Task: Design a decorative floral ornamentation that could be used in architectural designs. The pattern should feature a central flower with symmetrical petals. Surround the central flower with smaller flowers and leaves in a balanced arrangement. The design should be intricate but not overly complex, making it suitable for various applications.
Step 1553:
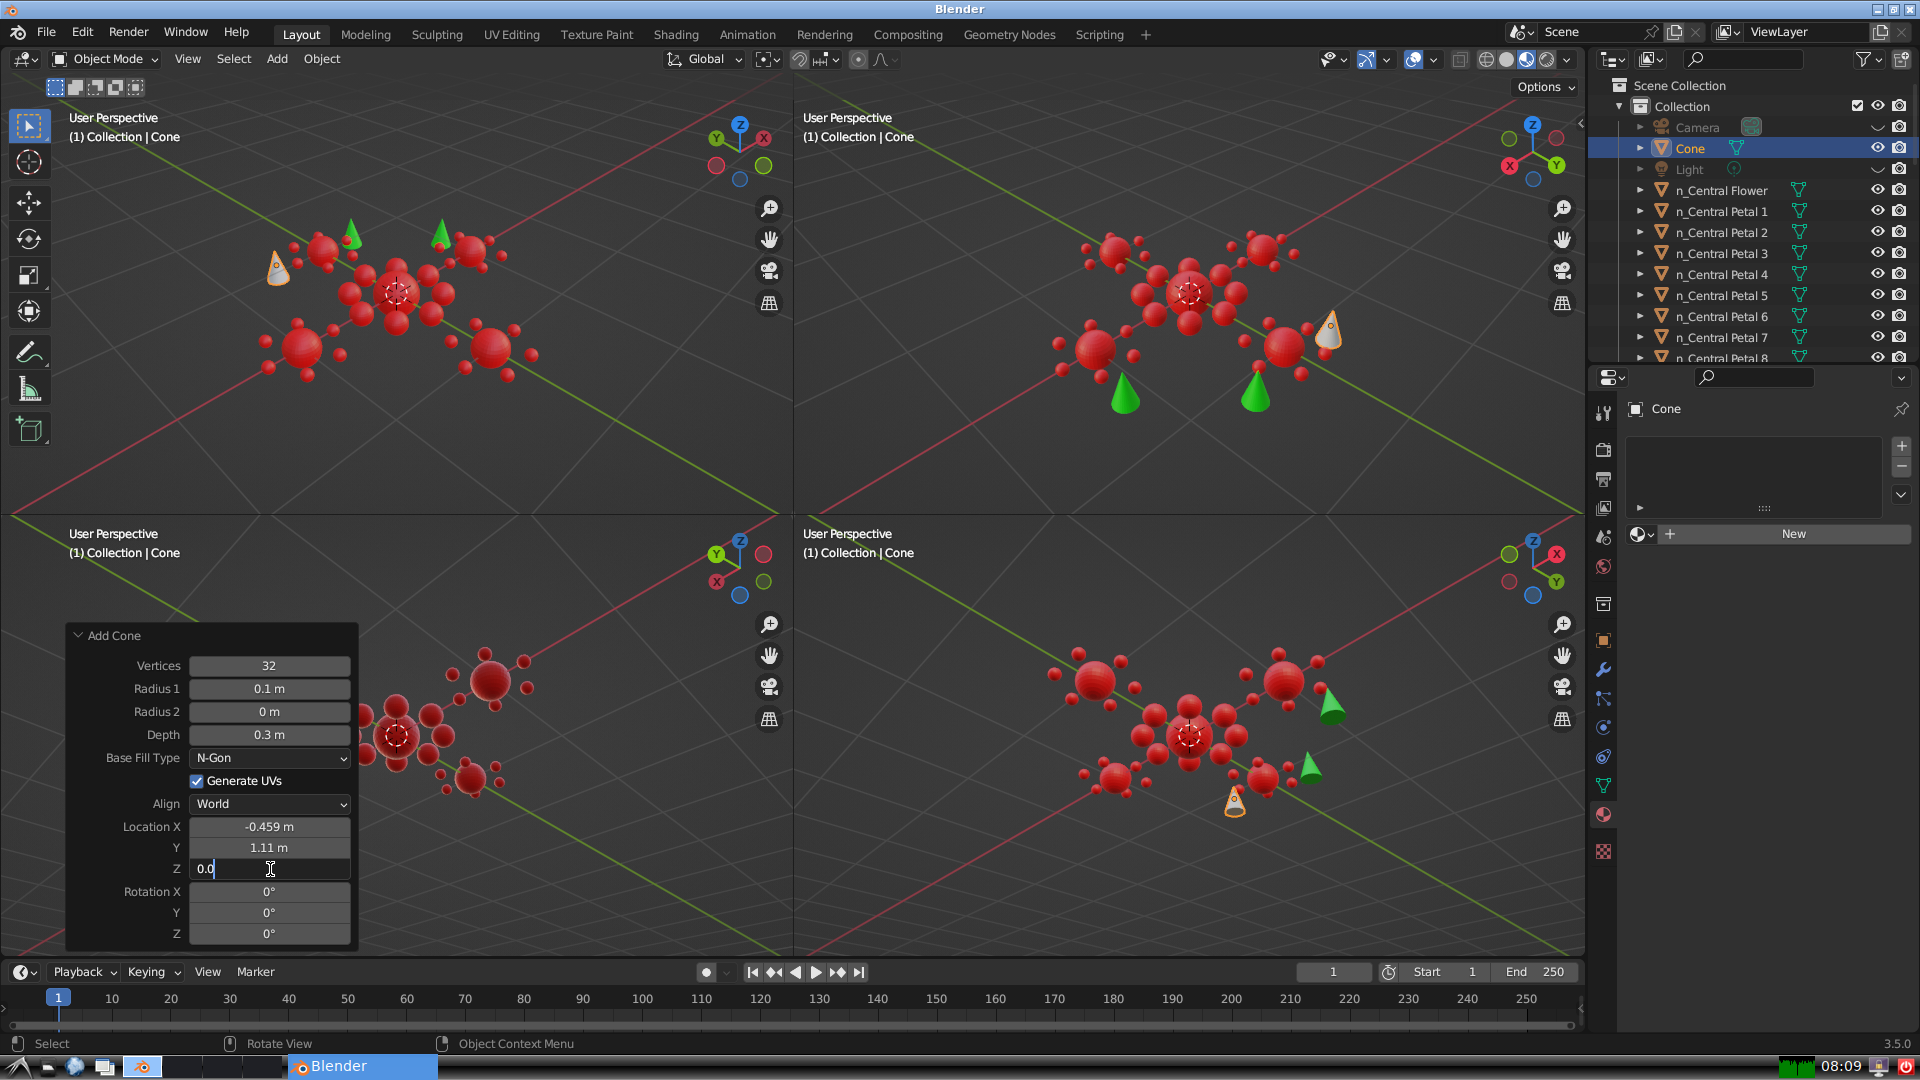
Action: {"key_press": ['Return']}